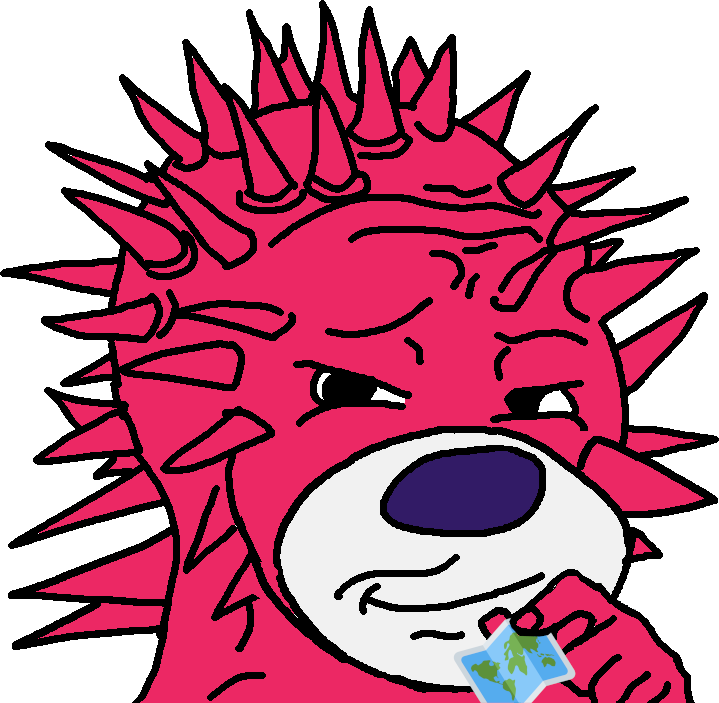
Label: 5_Animal